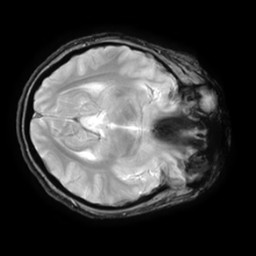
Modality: T2starw
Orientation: axial
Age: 27
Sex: female
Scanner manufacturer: ge
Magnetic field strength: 3 T
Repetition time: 0.65 s
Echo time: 0.02 s